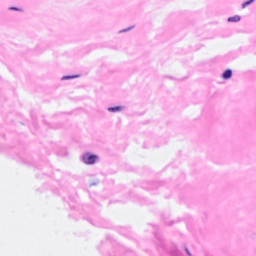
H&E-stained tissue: Breast